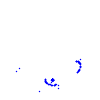
Particle: proton